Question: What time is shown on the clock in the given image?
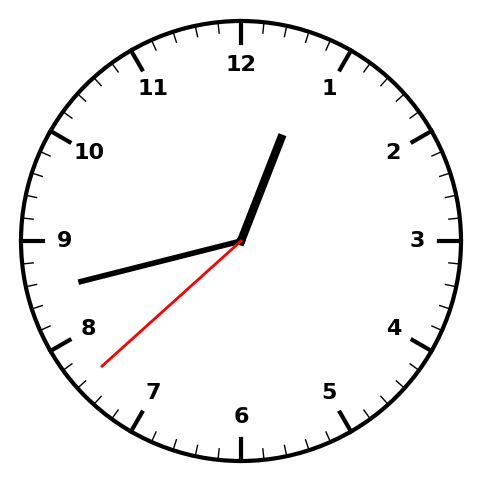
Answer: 12:42:38